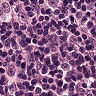
Metastatic tissue present: yes